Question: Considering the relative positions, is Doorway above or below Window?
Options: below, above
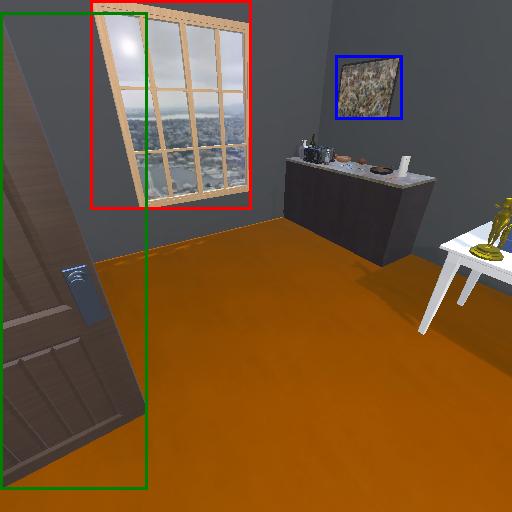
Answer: below